Question: I've came across several posts and even code online about .batch files to delete folders and files. However, I am still pretty confused by the myriad amount of information that's on the Internet. Is there a specific way of writing a script that automatically deletes folders that are older than 30 days (the script has to be smart enough to run itself and not be done manually)
I appreciate your help and I am willing to learn here. Thanks!
P.S. I've attached an example of the kind of folders that I would like to delete. As you can see these folders date back to 2008

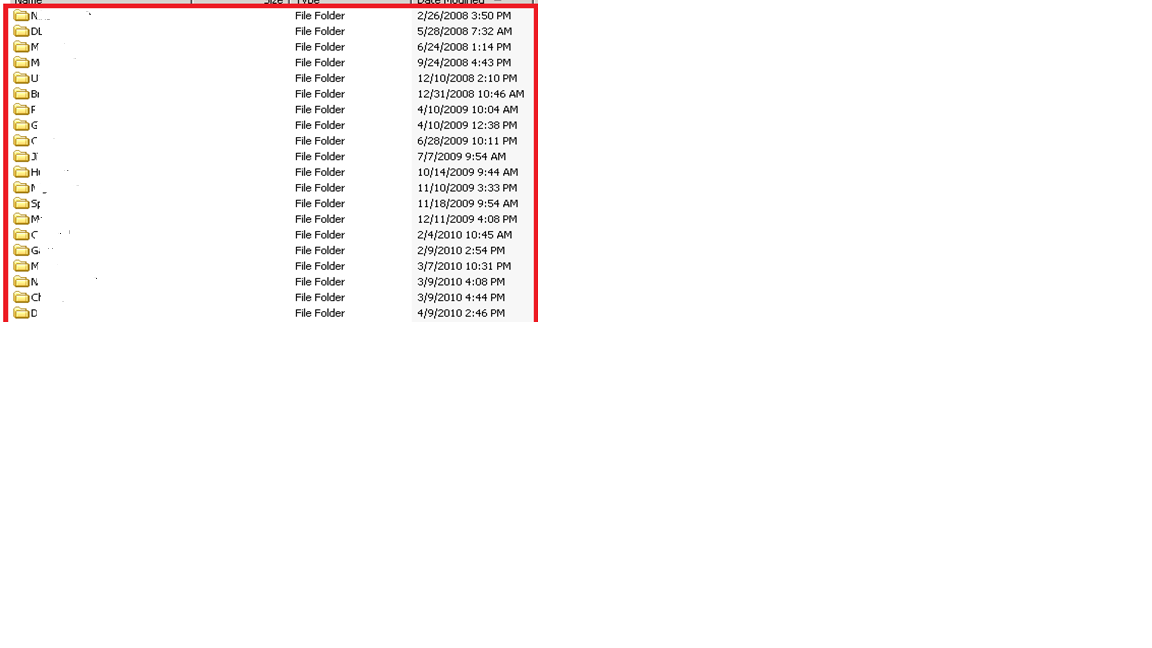
Answer: This will remove the entire directory tree, so use it with coution and remove the 'echo', if the output is OK:
'''
forfiles /d -30 /c "cmd /c if @isdir==TRUE echo rd /s /q @fname"
'''